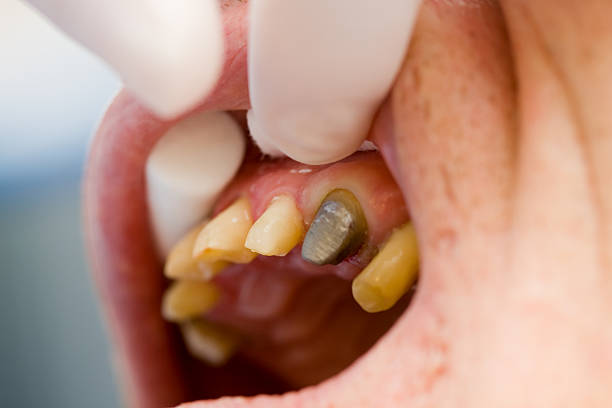
Condition: Tooth Discoloration